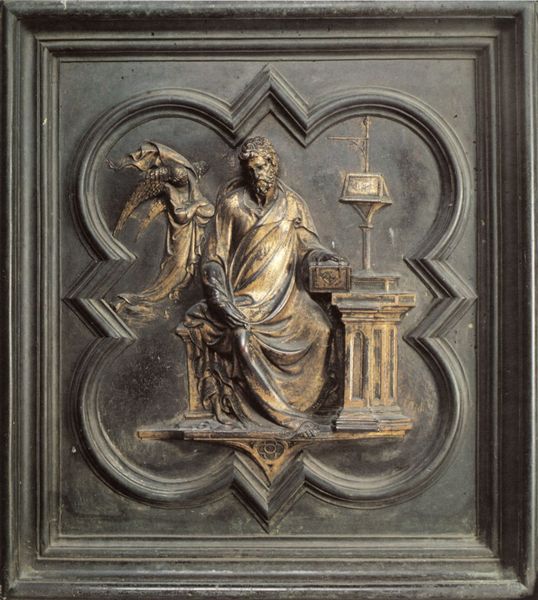
Titel: Nordtür
Künstler: Lorenzo Ghiberti
Standort: Florenz, Baptisterium (EU - I - Toskana)
Schlagwörter: flügel, gott, hand, mann, sitzen, holz, kleid, lampe, mund, schmuck, säule, tür, bart, wand, rahmen, stein, gewand, gold, kelch, sitzend, vater, engel, relief, fischer, könig, thron, tafel, metall, bronze, knie, eisen, messing, buch, schachtel, kachel, portal, fisch, jesus, bote, geflügelt, grieche, petrus, kästchen, quadrat, klee, geschnitzt, fratze, vierpass, gottvater, evangelist, bernwardstür, imessing, gelch, bote gottes